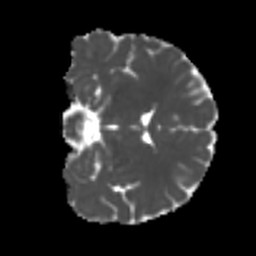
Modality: MD
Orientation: coronal
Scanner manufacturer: siemens
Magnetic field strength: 3 T
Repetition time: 4 s
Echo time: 0.0594 s